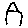
Label: house